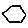
Label: hexagon